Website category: university
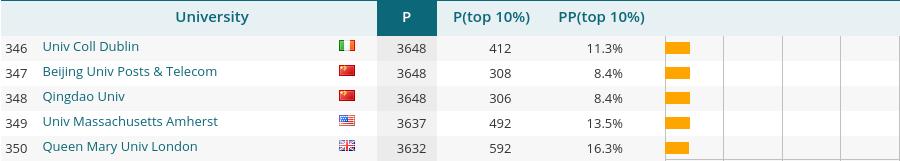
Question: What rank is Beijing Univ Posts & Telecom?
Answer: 347

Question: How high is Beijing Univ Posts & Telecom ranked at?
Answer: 347

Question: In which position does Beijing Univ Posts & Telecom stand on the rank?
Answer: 347

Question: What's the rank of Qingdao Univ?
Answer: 348

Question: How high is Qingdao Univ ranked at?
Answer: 348

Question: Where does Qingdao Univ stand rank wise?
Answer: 348

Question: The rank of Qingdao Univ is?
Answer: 348

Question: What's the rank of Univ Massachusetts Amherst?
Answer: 349

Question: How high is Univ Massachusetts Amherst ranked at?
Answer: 349

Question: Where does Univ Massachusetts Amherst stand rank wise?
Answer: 349

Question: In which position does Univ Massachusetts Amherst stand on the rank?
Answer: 349

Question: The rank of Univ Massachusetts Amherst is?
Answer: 349

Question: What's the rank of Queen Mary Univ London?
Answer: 350

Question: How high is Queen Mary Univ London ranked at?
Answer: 350

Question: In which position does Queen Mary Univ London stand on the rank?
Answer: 350

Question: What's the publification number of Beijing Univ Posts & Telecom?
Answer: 3648

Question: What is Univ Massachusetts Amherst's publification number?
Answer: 3637

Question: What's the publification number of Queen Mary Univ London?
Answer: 3632

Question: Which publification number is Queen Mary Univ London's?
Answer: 3632

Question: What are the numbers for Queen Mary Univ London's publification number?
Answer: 3632

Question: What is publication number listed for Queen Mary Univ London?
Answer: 3632

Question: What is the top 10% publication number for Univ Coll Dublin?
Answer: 412

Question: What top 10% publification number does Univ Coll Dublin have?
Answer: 412

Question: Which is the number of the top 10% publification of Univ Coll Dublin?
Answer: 412

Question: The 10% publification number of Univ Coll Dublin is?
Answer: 412

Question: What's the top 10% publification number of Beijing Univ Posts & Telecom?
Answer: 308

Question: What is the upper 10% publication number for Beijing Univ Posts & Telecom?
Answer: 308

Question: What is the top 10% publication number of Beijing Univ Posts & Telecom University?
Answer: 308

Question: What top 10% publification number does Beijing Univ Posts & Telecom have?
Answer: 308

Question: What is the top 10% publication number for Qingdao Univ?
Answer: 306

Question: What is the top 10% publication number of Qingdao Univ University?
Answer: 306

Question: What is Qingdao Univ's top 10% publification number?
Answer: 306

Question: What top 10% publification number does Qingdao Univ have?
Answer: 306

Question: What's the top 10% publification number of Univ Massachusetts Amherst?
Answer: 492

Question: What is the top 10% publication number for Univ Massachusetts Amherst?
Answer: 492

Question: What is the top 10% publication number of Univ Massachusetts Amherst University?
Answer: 492

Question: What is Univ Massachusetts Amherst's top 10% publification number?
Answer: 492

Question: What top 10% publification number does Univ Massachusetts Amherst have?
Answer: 492

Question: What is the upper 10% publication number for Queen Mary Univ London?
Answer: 592

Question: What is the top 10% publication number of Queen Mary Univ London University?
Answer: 592

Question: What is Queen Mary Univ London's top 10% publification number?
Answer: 592

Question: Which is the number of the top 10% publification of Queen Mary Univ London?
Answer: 592

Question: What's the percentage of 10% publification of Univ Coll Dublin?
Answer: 11.3%

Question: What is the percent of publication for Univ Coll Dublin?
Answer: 11.3%

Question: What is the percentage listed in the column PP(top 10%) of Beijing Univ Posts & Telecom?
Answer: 8.4%

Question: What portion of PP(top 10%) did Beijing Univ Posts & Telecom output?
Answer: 8.4%

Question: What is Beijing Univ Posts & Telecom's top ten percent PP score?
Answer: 8.4%

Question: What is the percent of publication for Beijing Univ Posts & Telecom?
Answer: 8.4%

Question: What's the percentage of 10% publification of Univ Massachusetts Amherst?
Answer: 13.5%

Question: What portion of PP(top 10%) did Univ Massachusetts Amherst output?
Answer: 13.5%

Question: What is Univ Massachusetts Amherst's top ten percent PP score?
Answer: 13.5%

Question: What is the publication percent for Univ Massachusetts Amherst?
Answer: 13.5%

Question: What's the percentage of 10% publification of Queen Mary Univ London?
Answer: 16.3%

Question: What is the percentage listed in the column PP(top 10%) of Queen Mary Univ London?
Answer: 16.3%

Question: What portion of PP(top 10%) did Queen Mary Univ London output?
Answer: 16.3%

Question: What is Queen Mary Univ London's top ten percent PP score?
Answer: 16.3%

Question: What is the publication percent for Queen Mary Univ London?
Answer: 16.3%

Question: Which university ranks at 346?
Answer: Univ Coll Dublin

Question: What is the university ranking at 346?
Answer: Univ Coll Dublin

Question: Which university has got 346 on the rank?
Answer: Univ Coll Dublin

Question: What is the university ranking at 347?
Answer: Beijing Univ Posts & Telecom

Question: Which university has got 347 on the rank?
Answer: Beijing Univ Posts & Telecom

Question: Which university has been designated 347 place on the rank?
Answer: Beijing Univ Posts & Telecom

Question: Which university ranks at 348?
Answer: Qingdao Univ